Question: I am looking for a C++ library that allows to efficiently find the k-nearest neighbors of a point in a point set, using the squared pseudo norm :

where my third coordinate may or may not have a minus sign in its squared norm. Alternatively, I can consider a 4D space where the third component always has positive sign and the fourth one always a negative sign.
The documentation of the ANN library states that it can use any "Minkowski" metric. The metric above is the definition of a Minkowski metric (in the sense of <URL>, but they are not defined per component but globally.
Has anyone ever generalized ANN to handle such a case ? Is-it trivial ? Doesn't it screw up the kd-tree ? Does another library exist for that ?
Thanks!
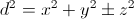
Answer: The norm x+y-z violates some assumptions a search using a kd-tree is usually based on. One of these assumption is that 'neighborhood' ('being close') is some 'local' property, i.e. given a point P all points Q with 'dist(P,Q) < r' have coordinates in a finite range around the coordinates of P. Thus splitting the point set along their coordinates can be exploited for an efficient search. But for the above norm even for the points Q with 'dist([0,0,0],Q) = 0' no finite box can be given; the points lie on an infinite cone. Still it should be possible to design an efficient search algorithm that exploits the 'cone'-structure - but a kd-tree will not work.